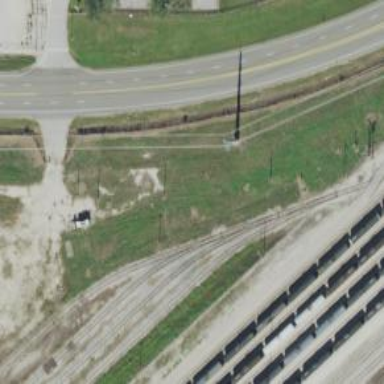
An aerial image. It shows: Railway yard.